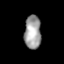
Tissue: prostate
Cell type: T cells
Senescence score: 0.3203
Nuclear area (px): 543
Mean DAPI intensity: 159.457